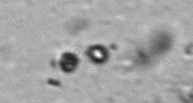
Label: Phaeocystis